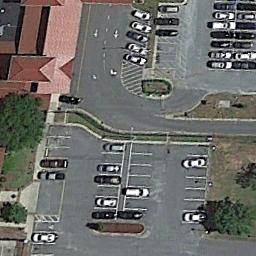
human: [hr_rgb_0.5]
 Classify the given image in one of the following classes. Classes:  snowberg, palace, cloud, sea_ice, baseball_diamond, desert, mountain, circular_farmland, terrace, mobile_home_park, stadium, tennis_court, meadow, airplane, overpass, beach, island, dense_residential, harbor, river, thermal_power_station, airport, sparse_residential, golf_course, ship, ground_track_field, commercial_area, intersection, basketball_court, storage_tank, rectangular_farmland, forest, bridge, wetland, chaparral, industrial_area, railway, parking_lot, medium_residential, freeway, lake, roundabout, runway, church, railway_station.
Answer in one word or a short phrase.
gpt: parking_lot